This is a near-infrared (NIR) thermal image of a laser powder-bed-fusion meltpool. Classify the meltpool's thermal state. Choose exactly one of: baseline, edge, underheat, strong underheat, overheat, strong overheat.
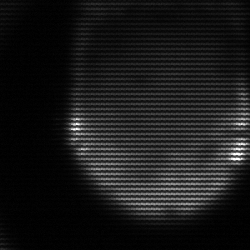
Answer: edge